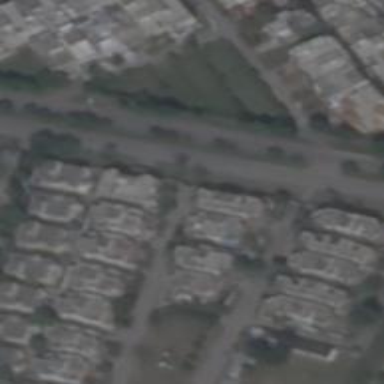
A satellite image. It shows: Residential road.